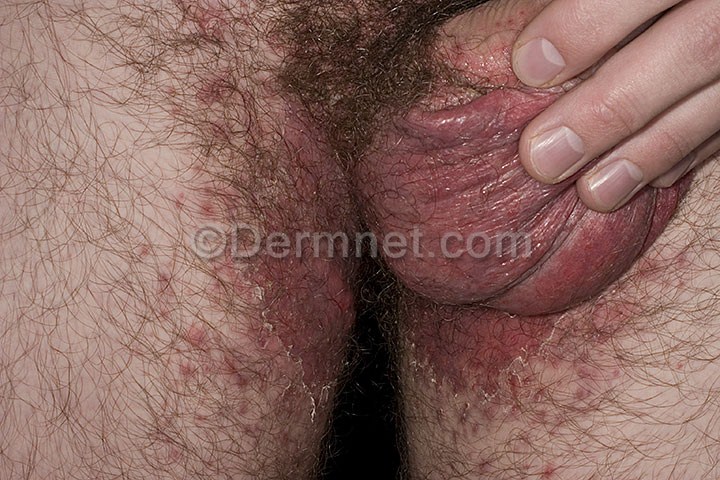
Disease: Tinea Ringworm Candidiasis and other Fungal Infections